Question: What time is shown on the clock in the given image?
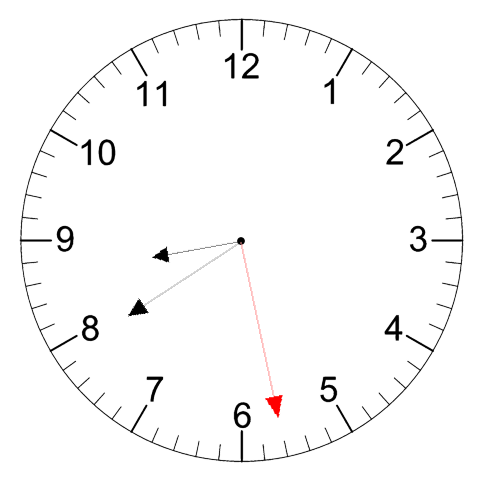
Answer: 08:39:28